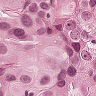
Metastatic tissue present: yes